Question: I have this SQL Server table :

I want to write a query to get all the information in Dataset for all the categories. But I need on category once starting from below. So the result should be Like
'''
Row 9, Row 7, Row 6, Row 3, Row 2
'''
With rows with same 'ItemCategoryID' repeating once. Kindly let me know as I am not so good in creating queries.
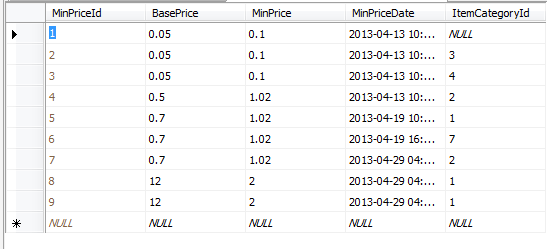
Answer: '''
WITH records
AS
(
SELECT MinPriceID, BasePrice, MinPrice, MinPriceDate, ItemCategoryID,
ROW_NUMBER() OVER (PARTITION BY ItemCategoryID ORDER BY MinPriceID DESC) rn
FROM TableName
)
SELECT MinPriceID, BasePrice, MinPrice, MinPriceDate, ItemCategoryID
FROM records
WHERE rn = 1
'''